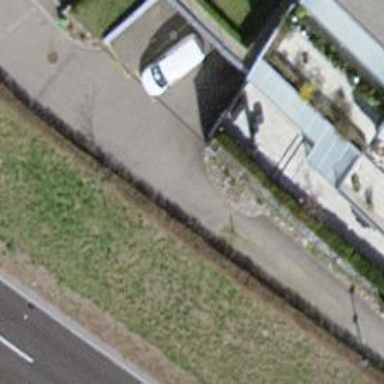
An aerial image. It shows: Bollard.